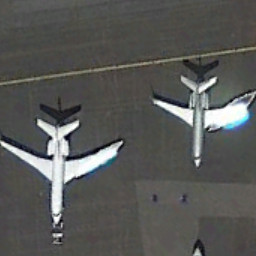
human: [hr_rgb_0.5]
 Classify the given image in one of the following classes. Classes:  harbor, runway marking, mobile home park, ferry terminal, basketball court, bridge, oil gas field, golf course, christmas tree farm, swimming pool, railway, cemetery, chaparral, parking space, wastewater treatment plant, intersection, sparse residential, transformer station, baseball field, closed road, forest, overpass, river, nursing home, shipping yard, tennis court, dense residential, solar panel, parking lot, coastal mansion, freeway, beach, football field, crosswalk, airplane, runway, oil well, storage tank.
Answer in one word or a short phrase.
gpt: airplane